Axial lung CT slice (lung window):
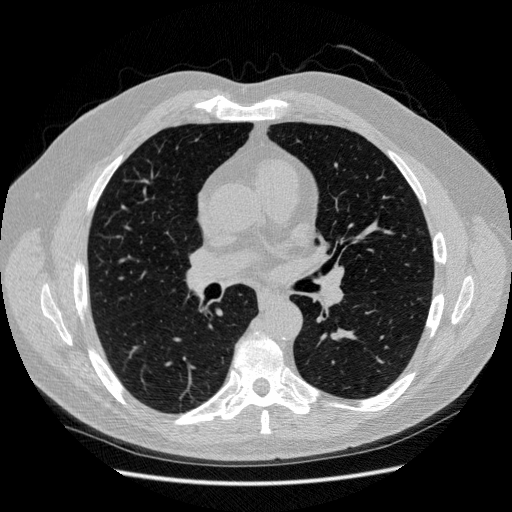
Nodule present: no